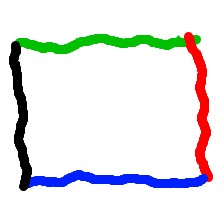
Shape: rectangle